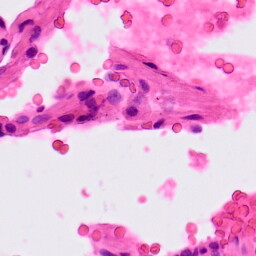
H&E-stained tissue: Lung